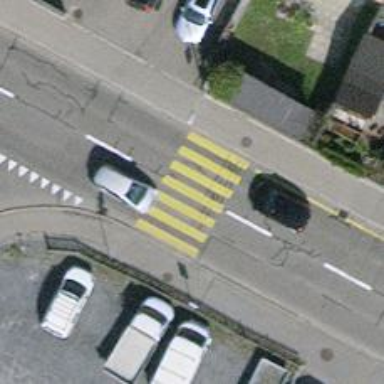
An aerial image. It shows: Marked crossing on the road.